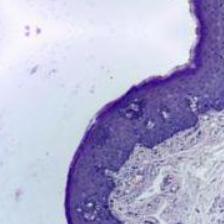
Diagnosis: Normal